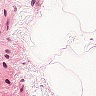
Metastatic tissue present: no